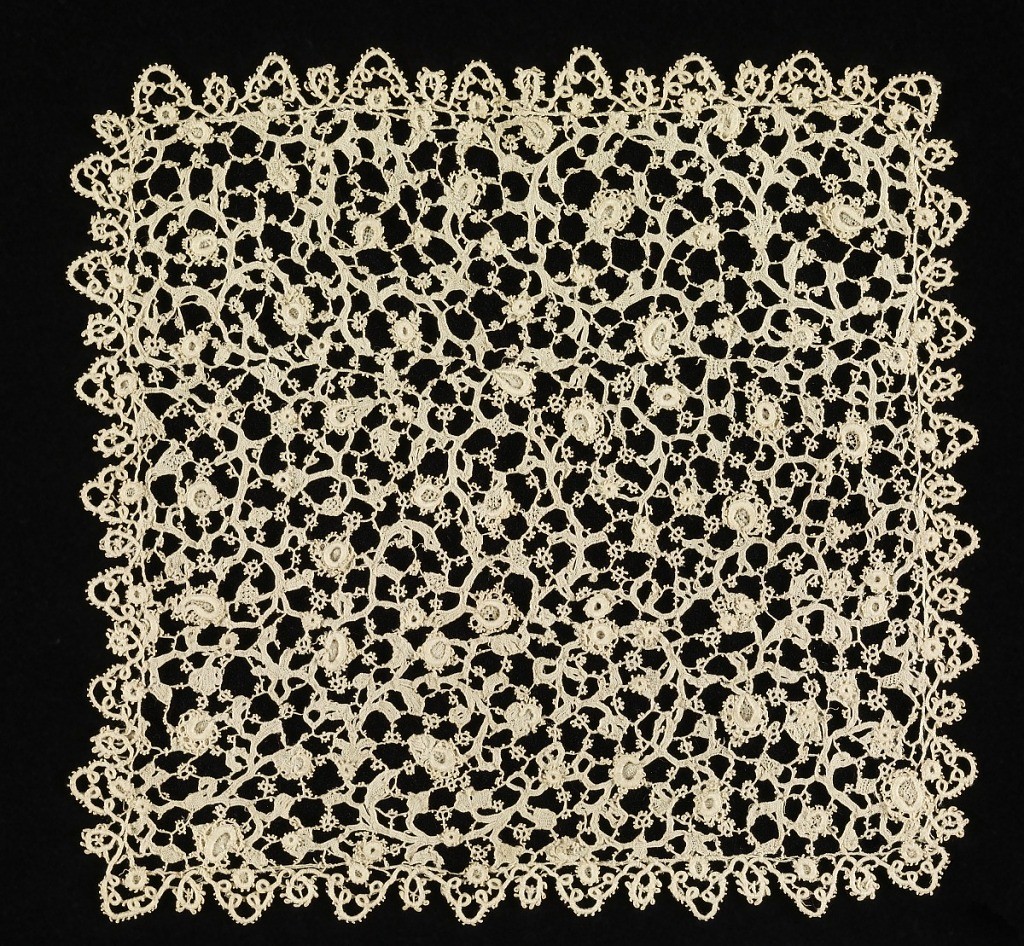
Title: Chalice cover
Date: late 17th–early 18th century
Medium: linen Technique: needle lace
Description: Chalice cover of elaborate candlestick pattern.